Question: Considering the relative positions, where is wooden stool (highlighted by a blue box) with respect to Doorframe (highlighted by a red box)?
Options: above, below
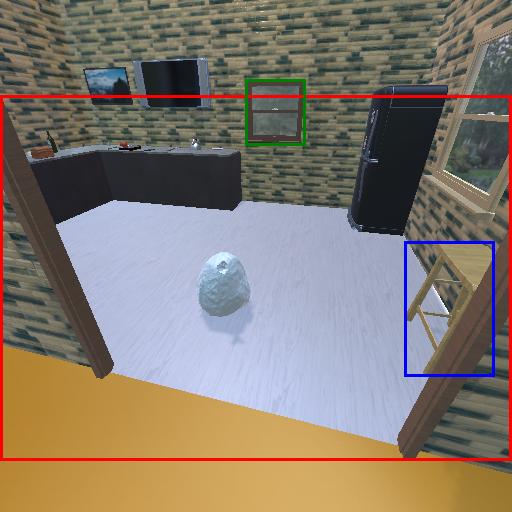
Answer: above